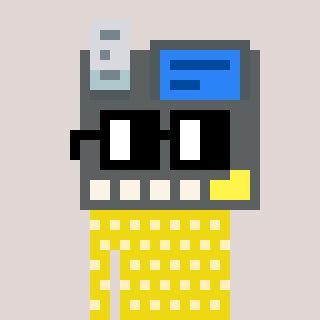
a pixel art character with square black glasses, a cash register-shaped head and a yellow-colored body on a warm background